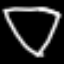
Label: diamond